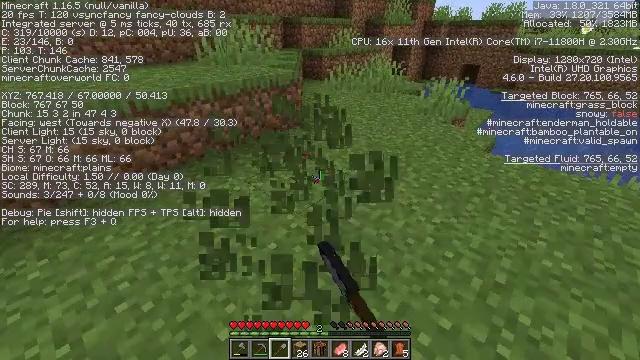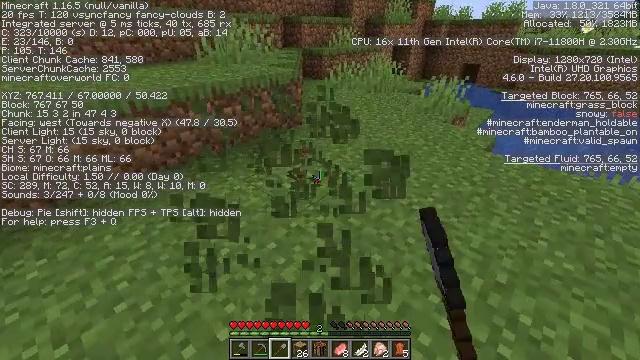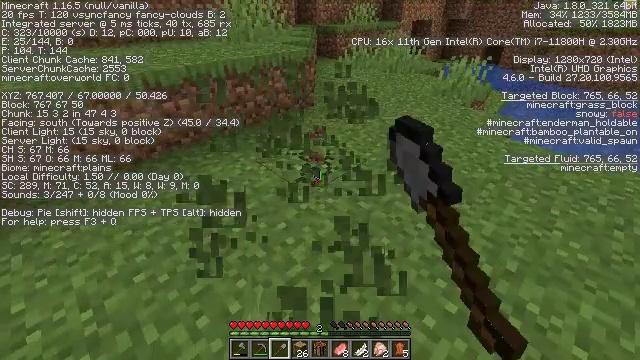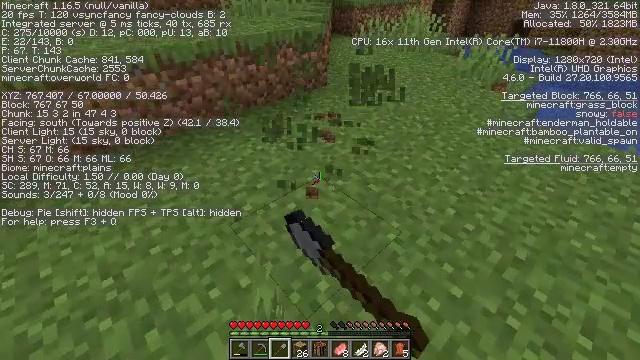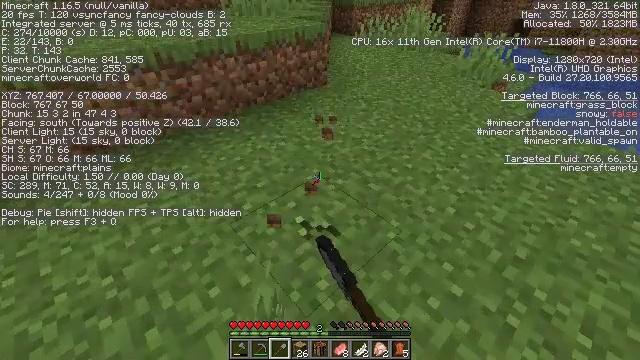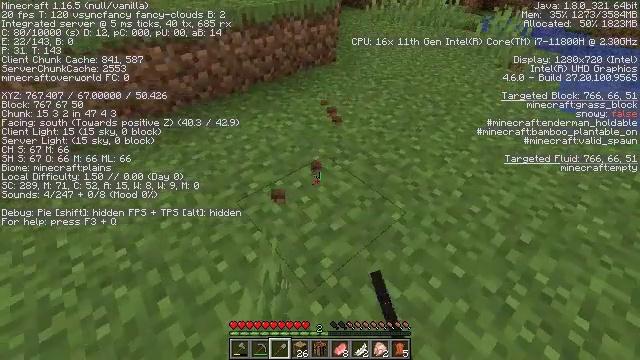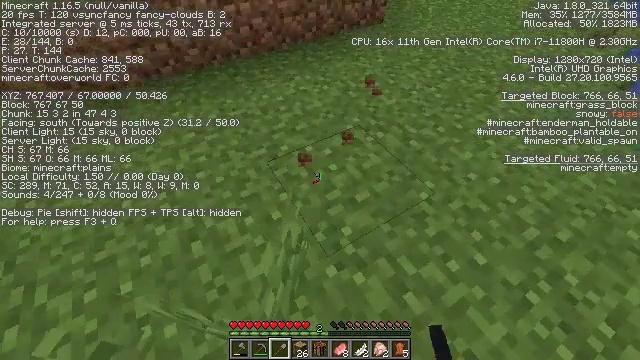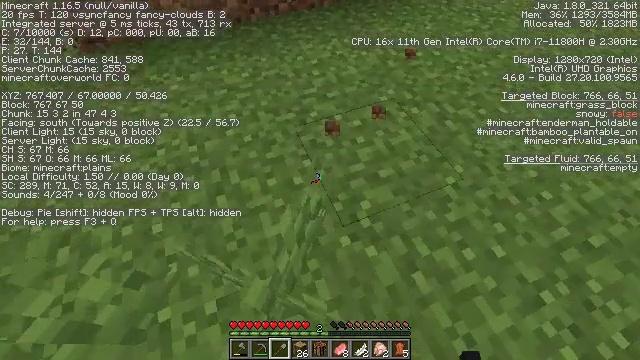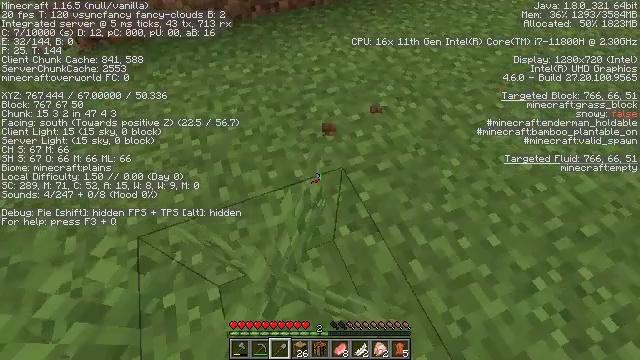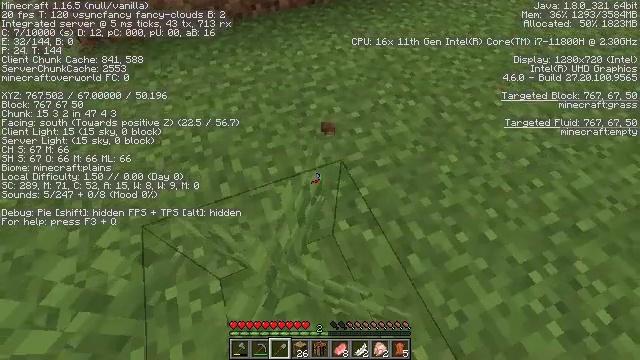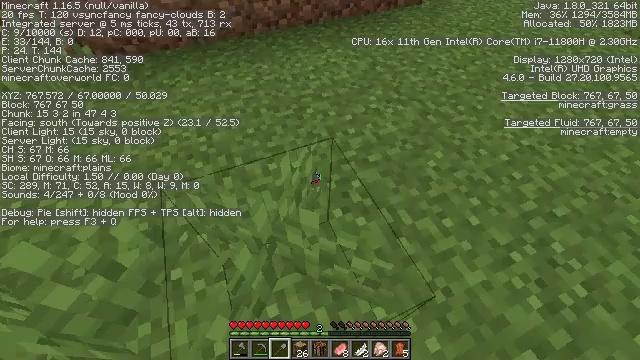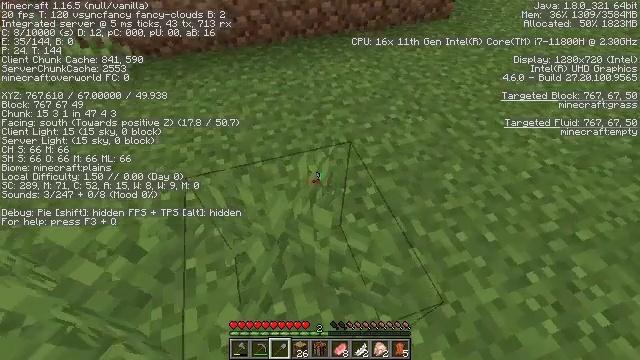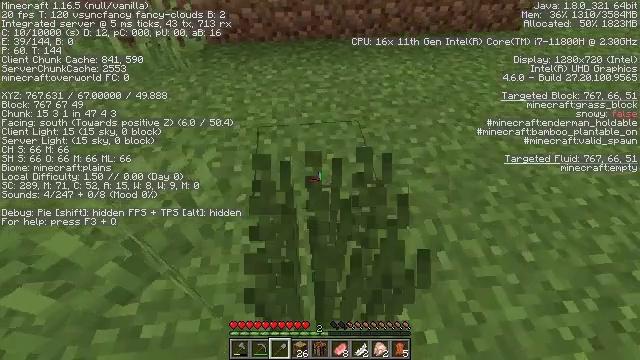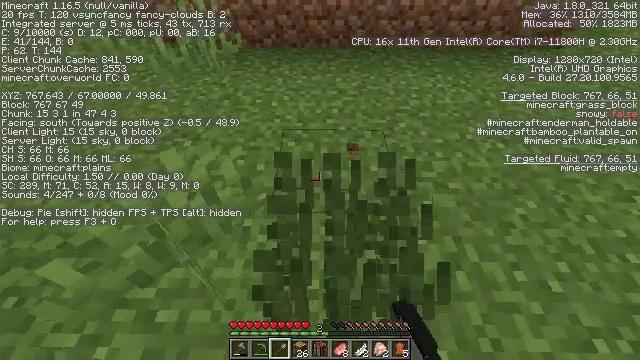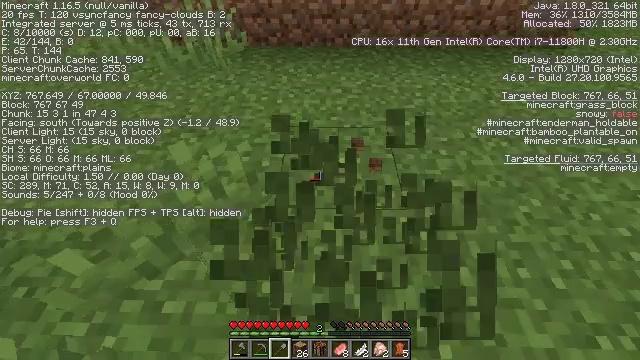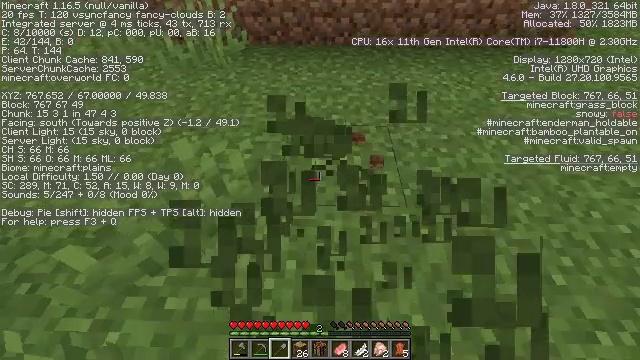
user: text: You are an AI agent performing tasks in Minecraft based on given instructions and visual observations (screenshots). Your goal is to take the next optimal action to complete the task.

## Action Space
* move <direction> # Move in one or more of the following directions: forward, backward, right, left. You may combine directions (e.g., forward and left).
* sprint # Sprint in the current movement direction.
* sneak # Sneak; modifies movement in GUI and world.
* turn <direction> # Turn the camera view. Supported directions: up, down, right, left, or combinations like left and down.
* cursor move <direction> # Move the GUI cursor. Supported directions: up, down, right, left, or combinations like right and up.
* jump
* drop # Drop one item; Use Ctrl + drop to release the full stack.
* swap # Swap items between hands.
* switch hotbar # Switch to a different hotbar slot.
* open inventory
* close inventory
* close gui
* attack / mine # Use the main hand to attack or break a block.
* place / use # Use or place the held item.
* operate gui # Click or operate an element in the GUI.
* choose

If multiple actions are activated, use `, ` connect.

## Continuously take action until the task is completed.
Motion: motion action
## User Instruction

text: Mine the grass in the plains.
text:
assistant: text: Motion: attack / mine
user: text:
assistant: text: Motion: turn left and down, attack / mine
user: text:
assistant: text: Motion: turn left and down, attack / mine
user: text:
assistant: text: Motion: attack / mine
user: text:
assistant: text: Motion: turn left and down
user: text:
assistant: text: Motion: turn left and down
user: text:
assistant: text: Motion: turn left and down
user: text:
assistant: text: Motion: move back
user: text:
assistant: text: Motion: move back
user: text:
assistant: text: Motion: move back, turn up
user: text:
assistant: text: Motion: turn left and up
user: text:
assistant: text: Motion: turn left, attack / mine
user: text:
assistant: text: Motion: turn left and up, attack / mine
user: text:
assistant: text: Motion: attack / mine
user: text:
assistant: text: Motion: attack / mine
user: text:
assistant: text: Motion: turn right, attack / mine
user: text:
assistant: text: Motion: no_op